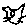
Label: cat